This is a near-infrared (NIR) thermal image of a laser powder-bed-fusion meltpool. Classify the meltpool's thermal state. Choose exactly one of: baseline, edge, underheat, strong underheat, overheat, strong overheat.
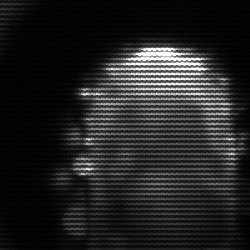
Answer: baseline